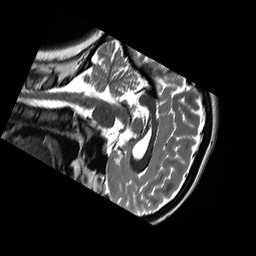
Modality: T2w
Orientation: sagittal
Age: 19
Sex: female